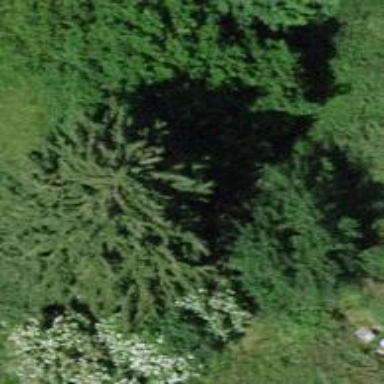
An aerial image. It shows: Evergreen needle-leaved tree.